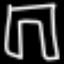
Label: pants